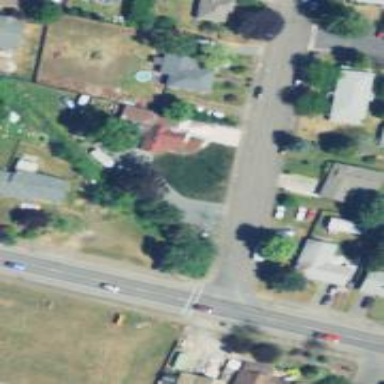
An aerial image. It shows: Residential road with sidewalk on the left side.